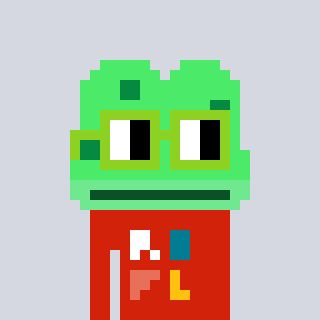
a pixel art character with square light green glasses, a frog-shaped head and a red-colored body on a cool background